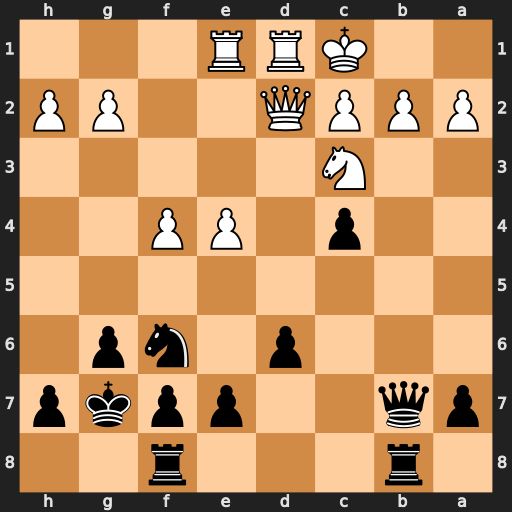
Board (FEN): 1r3r2/pq2ppkp/3p1np1/8/2p1PP2/2N5/PPPQ2PP/2KRR3
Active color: b
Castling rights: -
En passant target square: -
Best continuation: Qxb2#